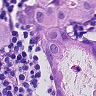
Metastatic tissue present: yes